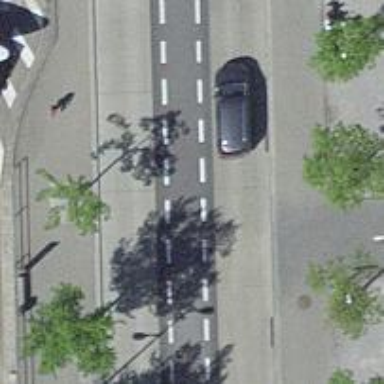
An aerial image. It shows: Secondary road with asphalt surface. It has lanes for cyclists on both sides and sidewalks paved with asphalt on both sides as well.